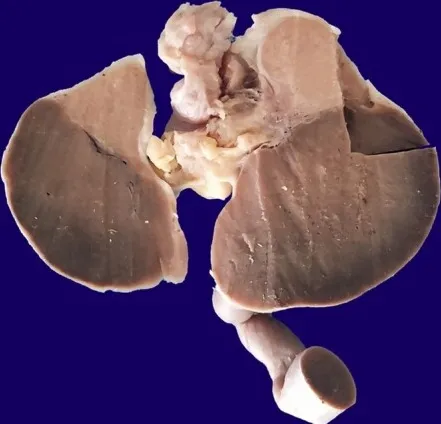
Cross-section of the specimen showing the testis attached to ectopic splenic tissue (grey-brown mass) with a connecting cord.
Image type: pathology (h&e)